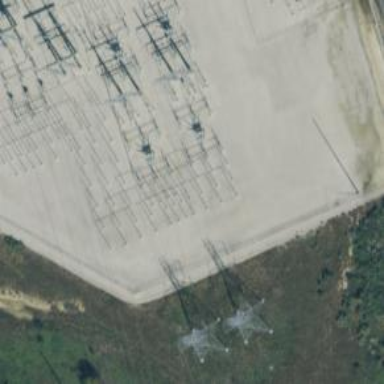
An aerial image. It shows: Switch used for power control.